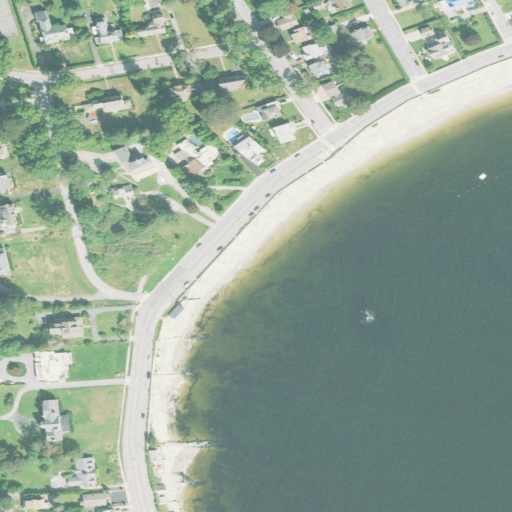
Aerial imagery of beach in Connecticut named Osprey Beach containing medium intensity development, open water, low intensity development, barren land, high intensity development, open development, and grassland